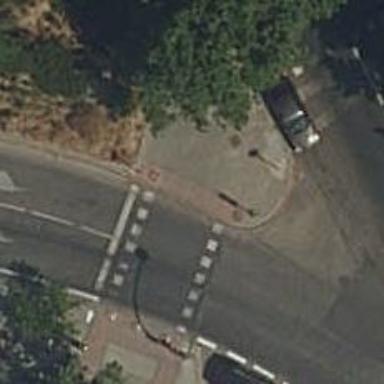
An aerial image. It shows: Zebra crossing with traffic signals.